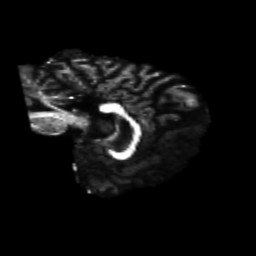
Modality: FA
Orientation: sagittal
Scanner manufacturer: siemens
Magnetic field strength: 3 T
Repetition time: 8.8 s
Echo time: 0.085 s